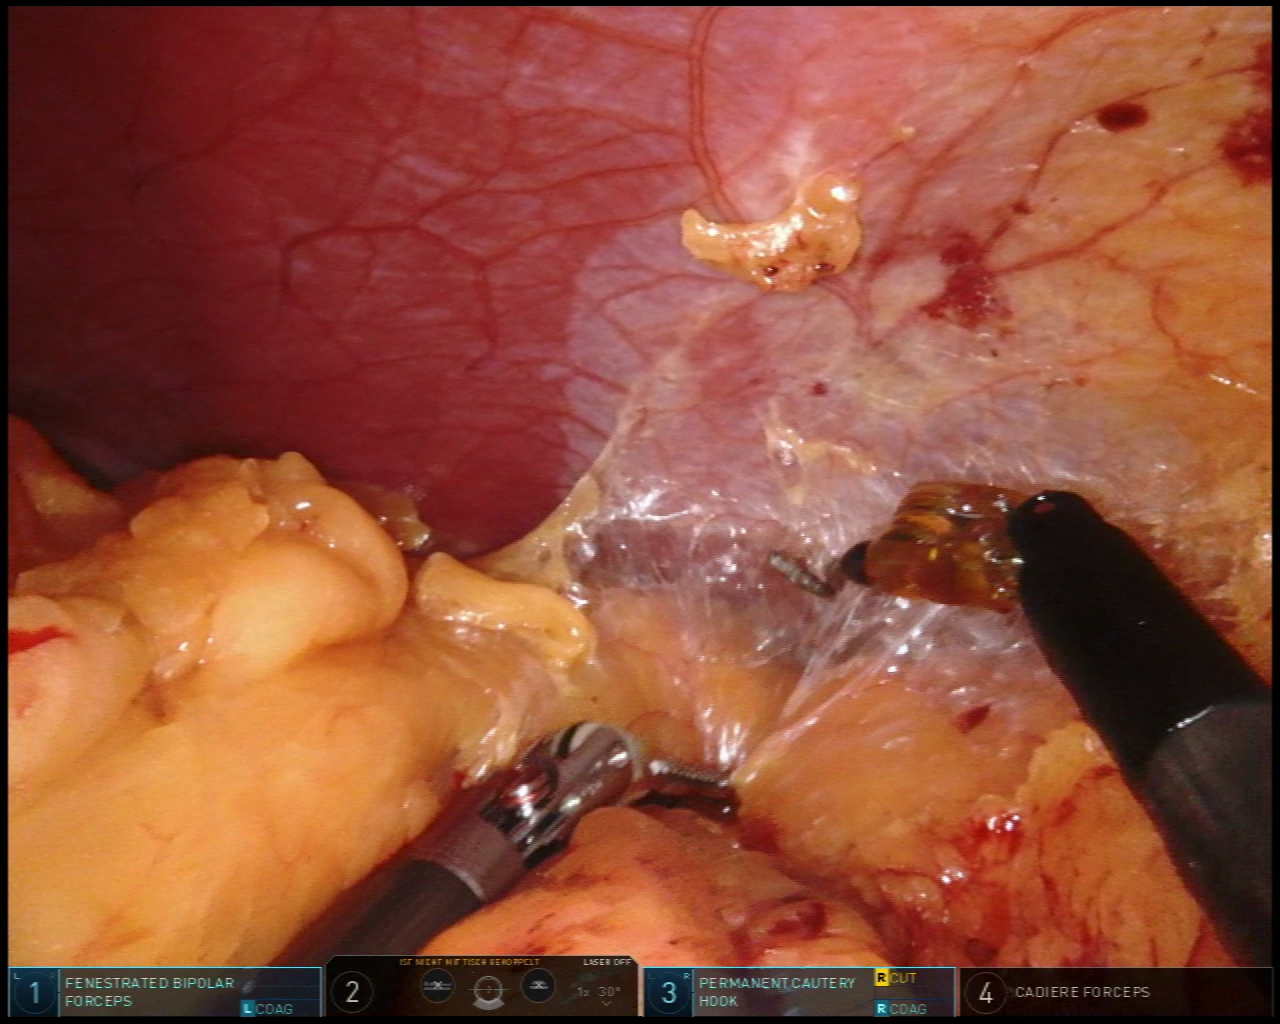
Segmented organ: abdominal_wall
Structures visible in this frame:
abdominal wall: yes
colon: no
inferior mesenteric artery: no
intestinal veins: no
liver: no
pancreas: no
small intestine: no
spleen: no
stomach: no
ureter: no
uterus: no
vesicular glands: no